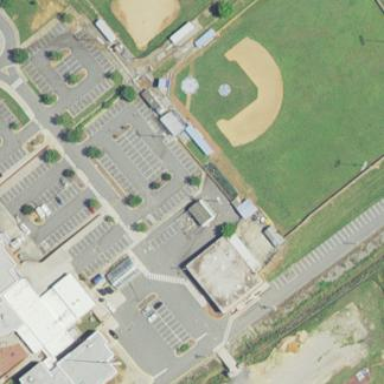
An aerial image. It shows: Baseball pitch for leisure land.